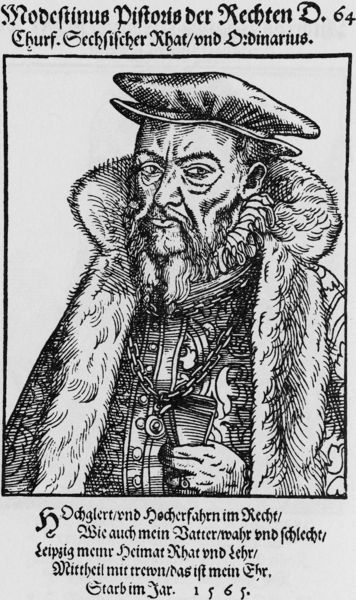
Titel: Bildnis des Modestinus Pistoris
Künstler: Tobias Stimmer
Institution: (Seriendruck)
Schlagwörter: hand, mann, schatten, umhang, weiß, finger, grau, handschuh, hut, licht, mund, nase, ohr, schwarz, stirn, zeichnung, blick, haube, mode, bart, kappe, mütze, augen, falten, kleidung, kragen, pelz, rahmen, vollbart, bild, bildnis, halskrause, herr, portrait, porträt, halbfigur, kelch, mantel, reich, adel, kaufmann, knopf, rechts, fell, holzschnitt, schrift, datierung, kette, grafik, graphik, inschrift, datum, deutsch, rüschen, knöpfe, jahreszahl, knopfleiste, oberkörper, selbstporträt, ring, name, buch, medaillon, druck, schwarzweiss, stich, text, selbstbildnis, überschrift, worte, orden, krause, brokat, rüstung, barett, pelzkragen, halbprofil, anhänger, halbporträt, gut, brief, wams, schlüssel, dürer, kupferstich, leipzig, beschreibung, druckgrpahik, kuperstich, rat, augn, jurist, rechten, rechte, stekragen, 1565, ordinarius, rets, pistoris, modestinus